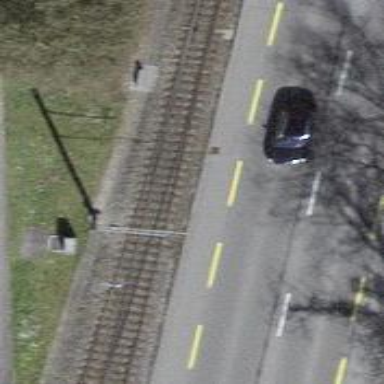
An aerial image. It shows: Narrow-gauge railway track electrified by contact line.